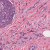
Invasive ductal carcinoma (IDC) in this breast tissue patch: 1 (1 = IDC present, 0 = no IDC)